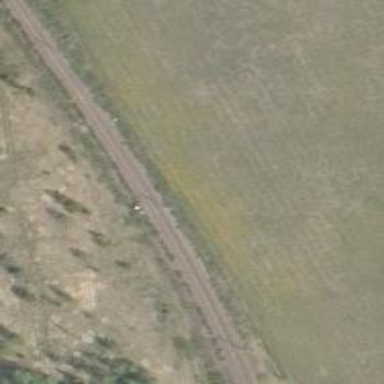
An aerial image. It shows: Railway signal supported by catenary mast.